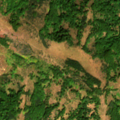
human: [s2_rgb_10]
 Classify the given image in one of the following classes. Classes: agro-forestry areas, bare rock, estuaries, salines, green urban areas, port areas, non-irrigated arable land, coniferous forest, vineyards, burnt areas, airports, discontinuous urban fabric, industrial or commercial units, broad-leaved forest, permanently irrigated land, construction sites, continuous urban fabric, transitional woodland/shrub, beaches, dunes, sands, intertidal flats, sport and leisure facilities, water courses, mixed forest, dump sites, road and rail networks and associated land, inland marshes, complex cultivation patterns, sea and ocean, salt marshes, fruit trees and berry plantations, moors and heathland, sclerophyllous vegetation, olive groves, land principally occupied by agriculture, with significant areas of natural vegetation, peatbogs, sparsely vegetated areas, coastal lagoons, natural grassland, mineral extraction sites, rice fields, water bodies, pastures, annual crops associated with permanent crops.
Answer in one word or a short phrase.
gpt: land principally occupied by agriculture, with significant areas of natural vegetation, broad-leaved forest, natural grassland, transitional woodland/shrub